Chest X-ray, AP view. Patient: 25 years old, sex F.
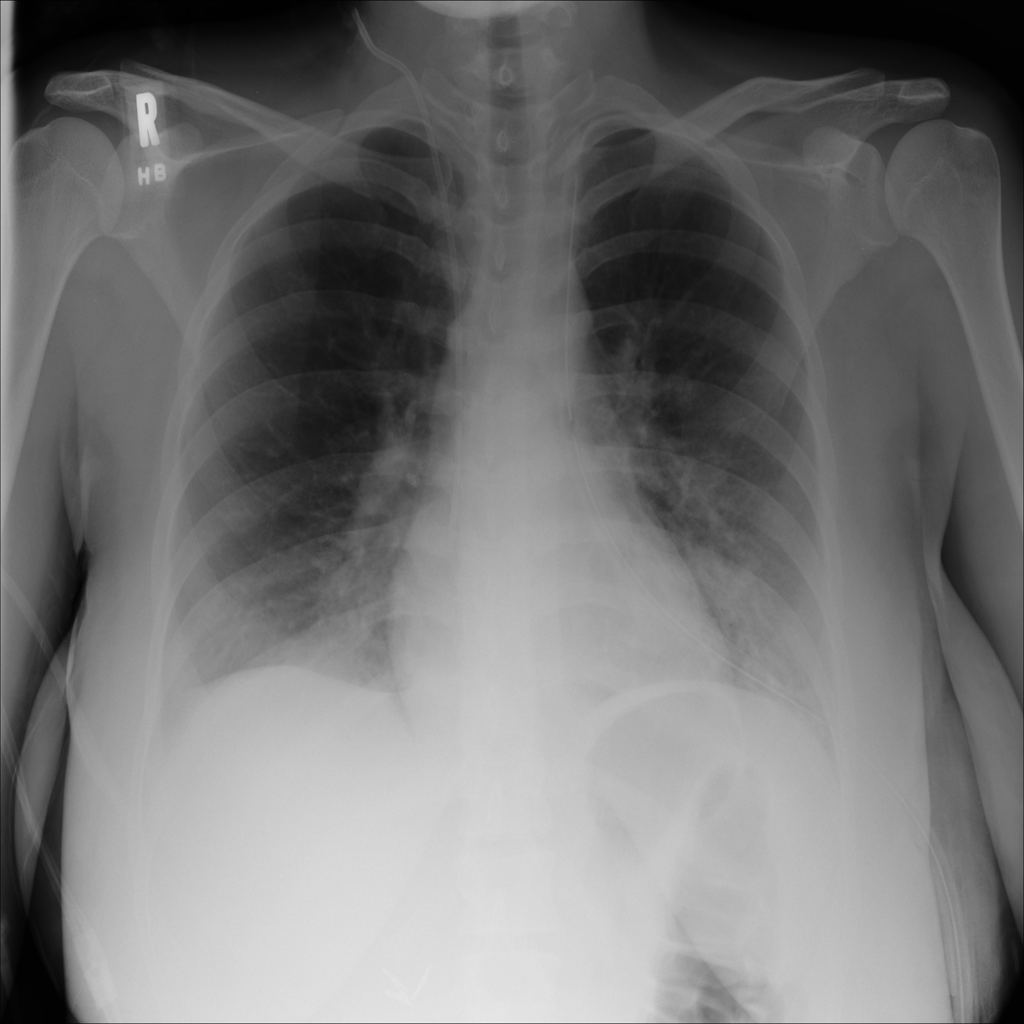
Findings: No Finding